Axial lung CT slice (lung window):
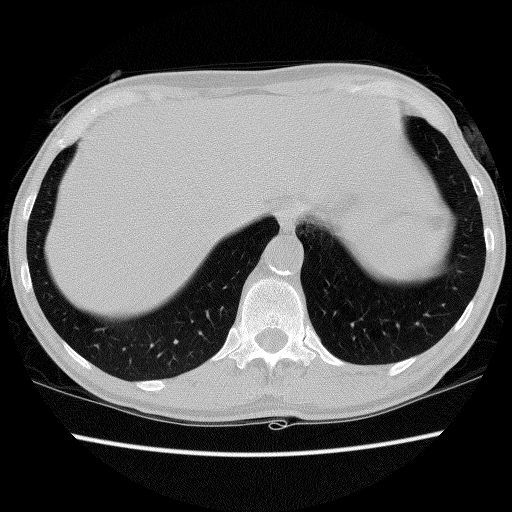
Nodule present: no